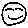
Label: smiley face